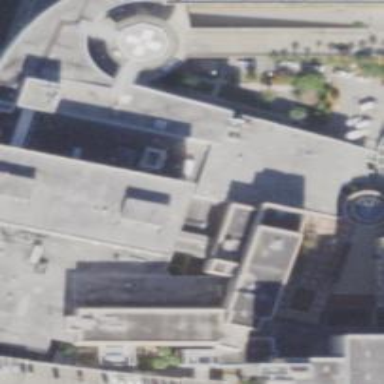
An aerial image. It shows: Hospital building.